Interaction volume radius: 10 \u00c5
Interaction volume height: 40 \u00c5
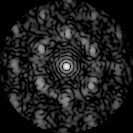
Disorder parameter: 0.6091